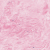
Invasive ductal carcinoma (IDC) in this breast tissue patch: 0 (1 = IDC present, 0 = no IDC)